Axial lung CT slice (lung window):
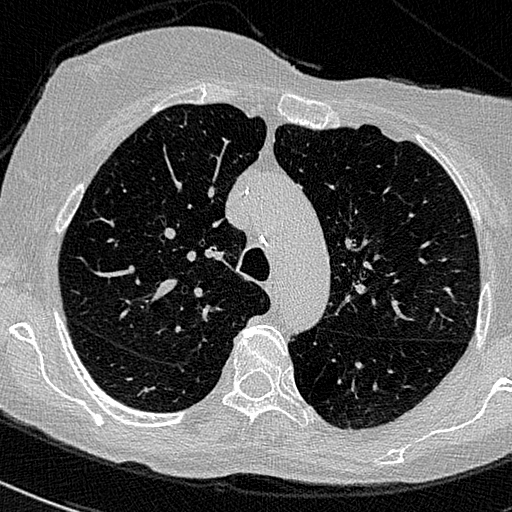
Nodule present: no